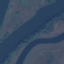
Land use / land cover class: River